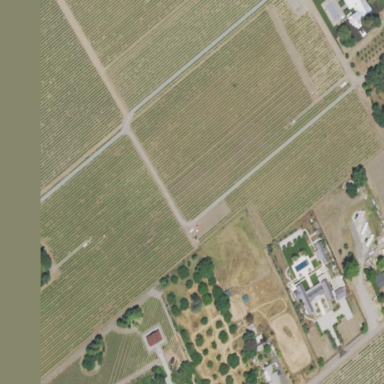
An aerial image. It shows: Vineyard with grape crops.